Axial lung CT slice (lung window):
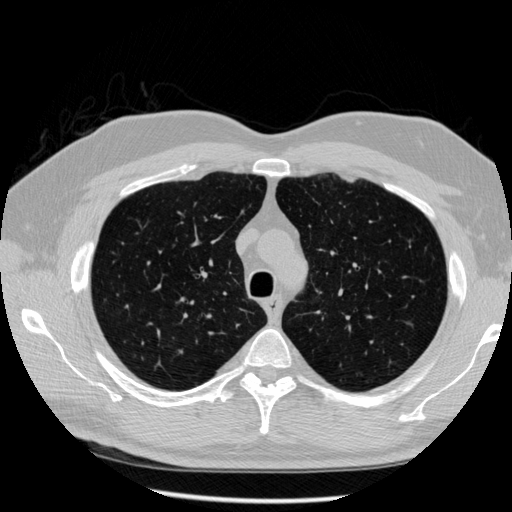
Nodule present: no